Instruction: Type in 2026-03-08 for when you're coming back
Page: home
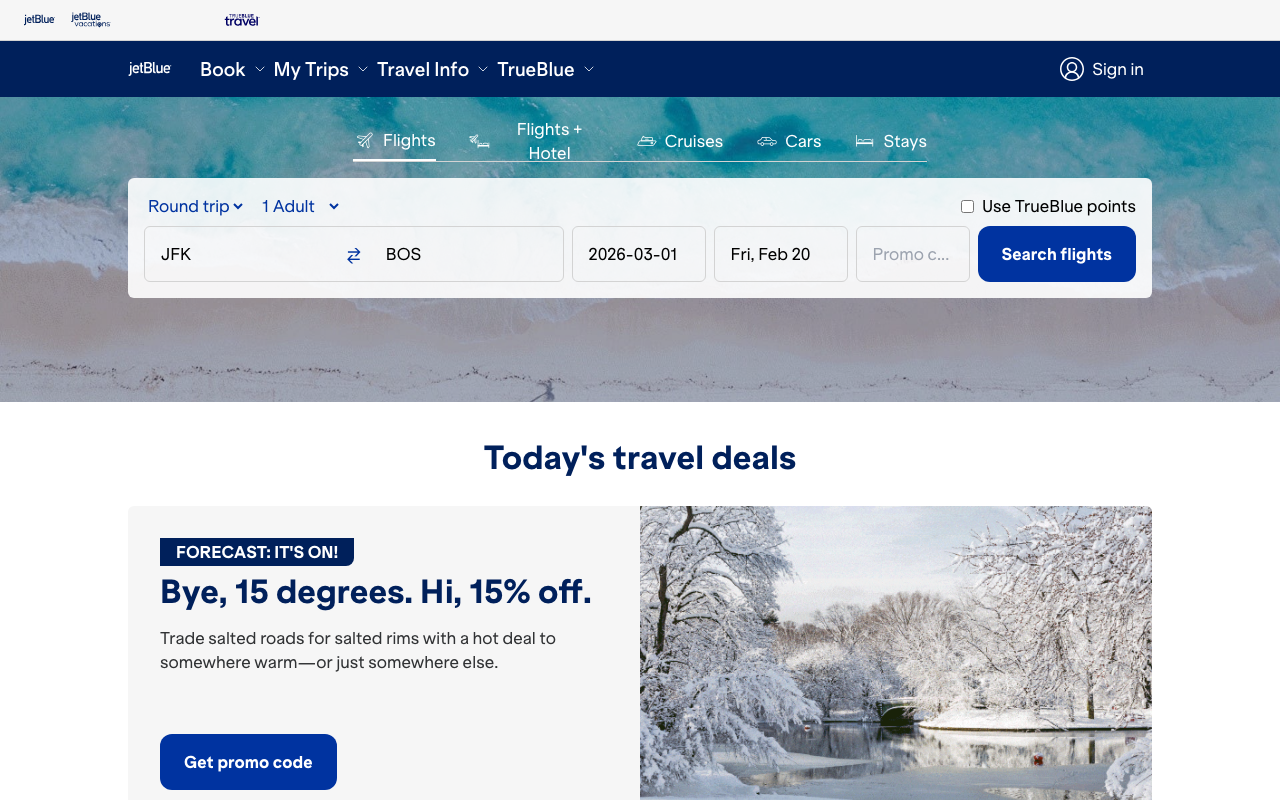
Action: type